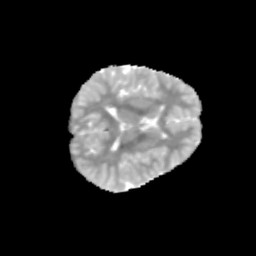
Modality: MD
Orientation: axial
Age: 9
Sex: male
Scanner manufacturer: siemens
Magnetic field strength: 3 T
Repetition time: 3.8 s
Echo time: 0.07 s